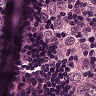
Metastatic tissue present: yes